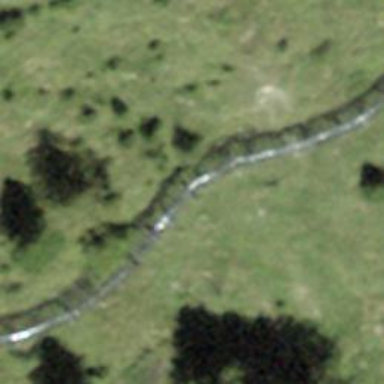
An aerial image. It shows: Avalanche barrier made of fence.